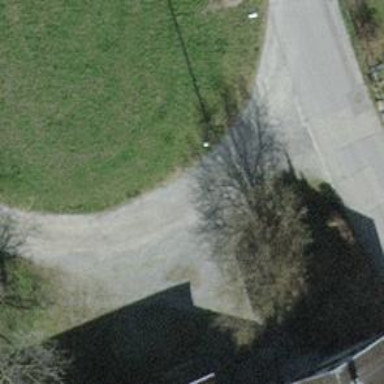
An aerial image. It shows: Track road with fine gravel surface.